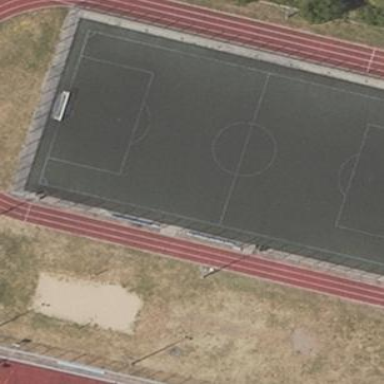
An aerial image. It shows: Soccer pitch designated for leisure and sports activities.